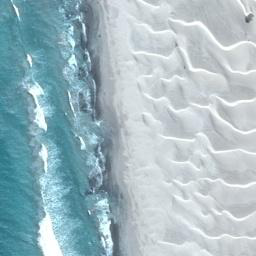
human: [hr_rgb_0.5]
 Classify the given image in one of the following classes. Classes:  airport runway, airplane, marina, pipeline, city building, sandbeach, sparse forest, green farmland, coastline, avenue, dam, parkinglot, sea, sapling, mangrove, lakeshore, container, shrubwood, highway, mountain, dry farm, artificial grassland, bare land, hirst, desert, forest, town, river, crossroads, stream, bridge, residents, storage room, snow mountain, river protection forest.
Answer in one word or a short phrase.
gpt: coastline